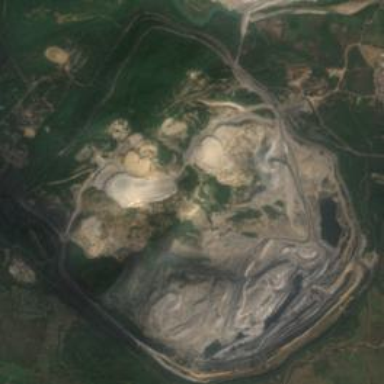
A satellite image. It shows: Quarry area.